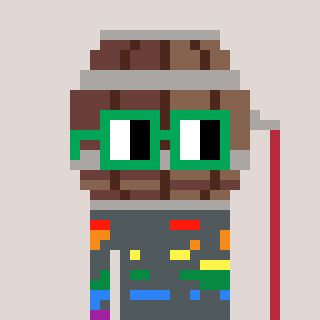
a pixel art character with square green glasses, a wine barrel-shaped head and a gunk-colored body on a warm background